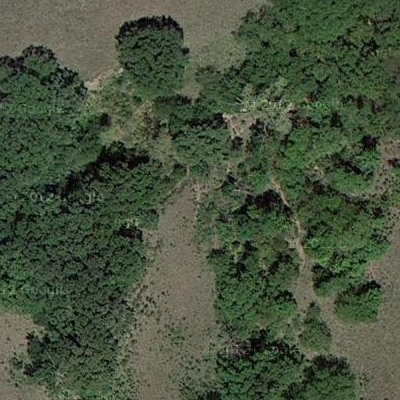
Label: eForest